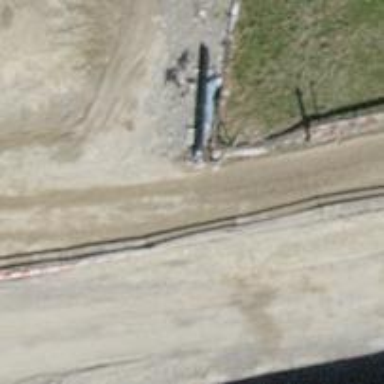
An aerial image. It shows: Track with fine gravel surface of grade2.